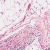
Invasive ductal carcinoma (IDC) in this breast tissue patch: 1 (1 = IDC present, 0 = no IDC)